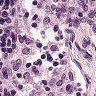
Metastatic tissue present: no